Field crop: tomato
Growth stage: 2
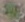
Species: solanum